Question: In my project I get "could not insert the table error", I'm adding necesarry code parts to here and hope for the best :)
My LogIn Class
'''
package DAO;
import org.hibernate.Hibernate;
import org.hibernate.Session;
import org.hibernate.SessionFactory;
import org.hibernate.Transaction;
import org.hibernate.cfg.Configuration;
import org.hibernate.cfg.AnnotationConfiguration;
import tables.Users;
public class LogIn {
Session session;
public boolean RegisterUsers(Object user) {
if (SaveDatabase(user)) {
return true;
} else {
return false;
}
}
public boolean GetUsersWithId(Users user) {
SessionFactory sessionfactory = new Configuration().configure()
.buildSessionFactory();
session = sessionfactory.openSession();
user = (Users) session.get(Users.class, user.getUserId());
session.close();
if (user == null) {
return false;
} else {
return true;
}
}
public boolean SaveDatabase(Object object) {
try {
Session session = HibernateUtil.getSessionFactory().openSession();
Transaction transaction = null;
Long courseId = null;
try {
transaction = session.beginTransaction();
session.save(object);
courseId = (Long) session.save(object);
transaction.commit();
} catch (Exception e) {
transaction.rollback();
System.out.println(e.getMessage());
return false;
}
} finally {
session.close();
}
return true;
}
}
'''
HibernateUtil
'''
package DAO;
import org.hibernate.SessionFactory;
import org.hibernate.cfg.Configuration;
public class HibernateUtil {
private static final SessionFactory sessionFactory;
static {
try {
sessionFactory = new Configuration().configure()
.buildSessionFactory();
} catch (Throwable ex) {
System.err.println("Initial SessionFactory creation failed." + ex);
throw new ExceptionInInitializerError(ex);
}
}
public static SessionFactory getSessionFactory() {
return sessionFactory;
}
}
'''
Test class for these codes
'''
import DAO.LogIn;
import tables.Location;
import tables.Users;
public class Test {
public static void main(String[] args) {
// Test RegisterUser and GetUsersWithId in here
LogIn test = new LogIn();
Users user = new Users();
user.setUserEmail("email");
user.setUserAdress("adres here");
user.setUserFbId(3);
test.RegisterUsers(user);
}
}
'''

Thanks for help
Edit: Removed config. xml files and auto-created Users class to clean up the mess.
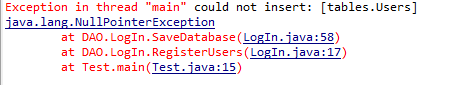
Answer: You have a named 'session', and a also named 'session'. You open a Hibernate session and assign it to the , but you close the and not the .
Remove the 'session' field. You shouldn't store a Hibernate Session in a field like that. It doesn't make sense. You'll then get a compilation error that you'll need to fix by declaring the session local variable in a larger scope (outside of the try block).